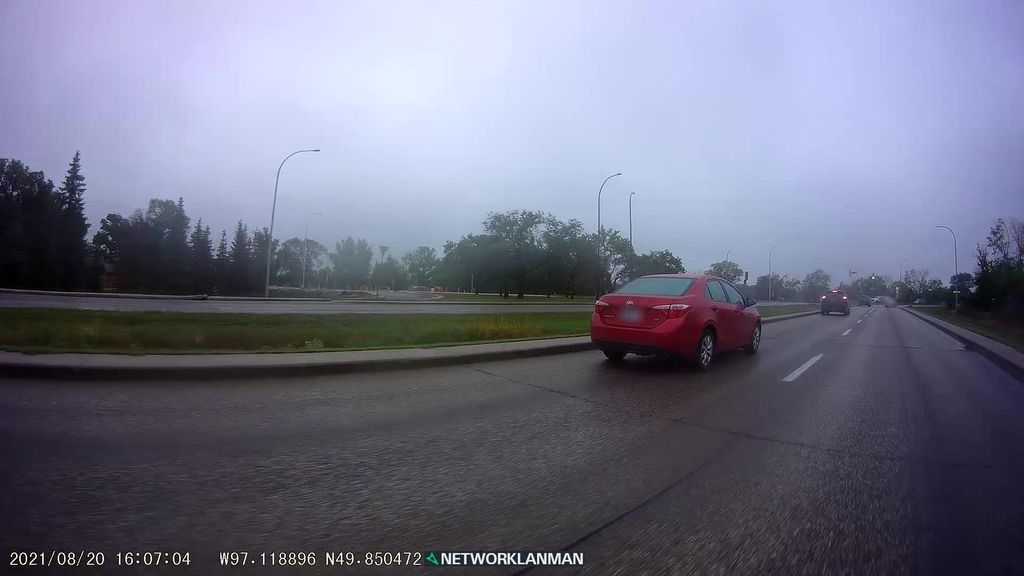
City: winnipeg